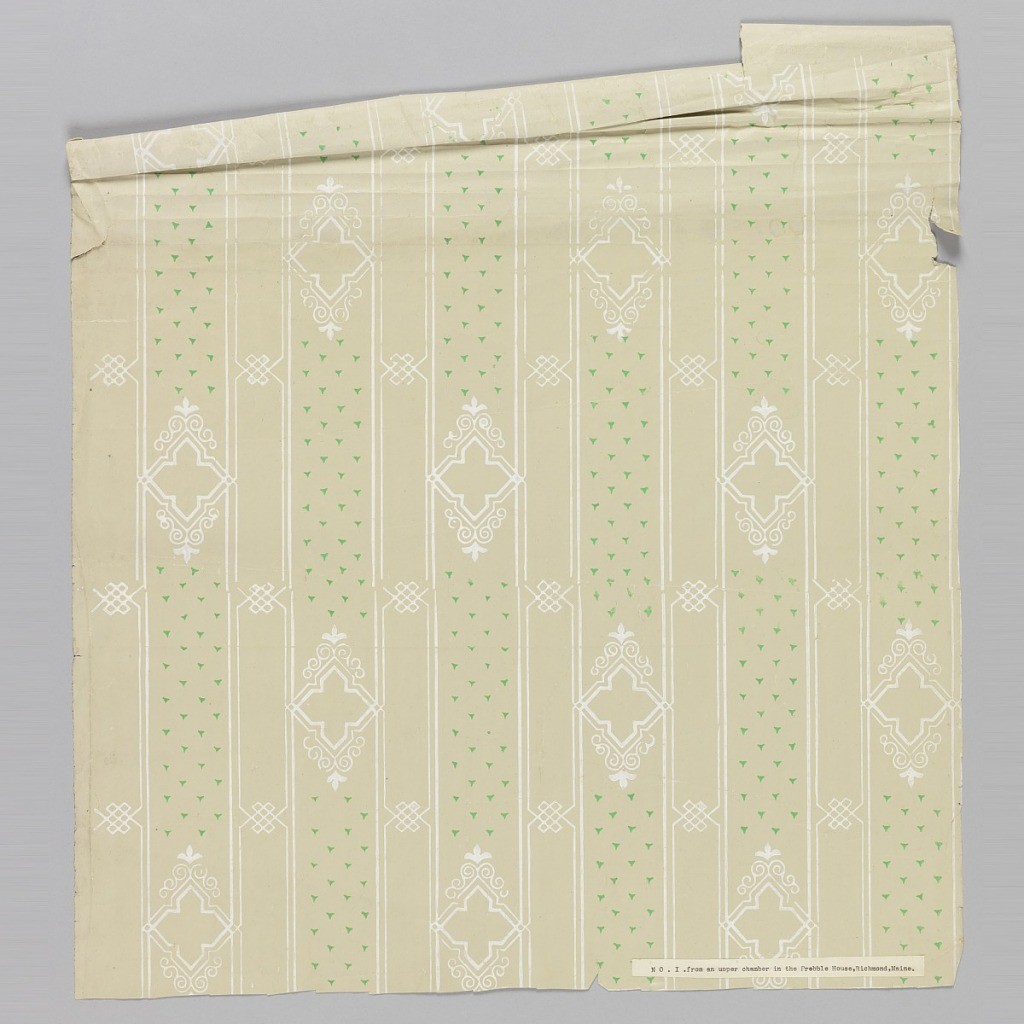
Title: Sidewall
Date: ca. 1860
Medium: Block printed on machine-made paper, polished ground
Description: Stripe design, with diamond quatrefoils alternating with clusters of green triangles. Printed in white and green on a taupe satin or polished ground.